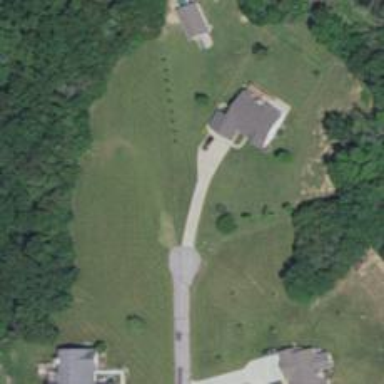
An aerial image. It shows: Driveway.